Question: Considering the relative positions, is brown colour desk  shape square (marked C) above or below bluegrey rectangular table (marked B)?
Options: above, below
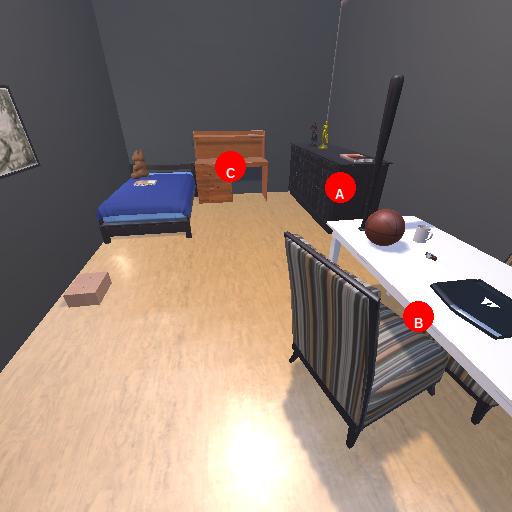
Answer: above